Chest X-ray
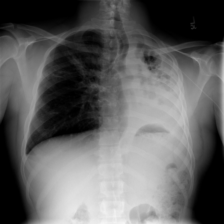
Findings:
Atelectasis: positive
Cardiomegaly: negative
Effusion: negative
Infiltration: negative
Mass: negative
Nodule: negative
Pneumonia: negative
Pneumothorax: negative
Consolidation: negative
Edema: negative
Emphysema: negative
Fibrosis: negative
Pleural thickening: negative
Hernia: negative